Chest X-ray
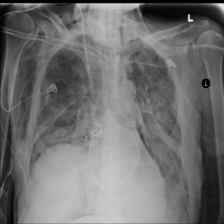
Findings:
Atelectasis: negative
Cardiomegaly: negative
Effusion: negative
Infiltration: negative
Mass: negative
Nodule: negative
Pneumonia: negative
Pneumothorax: positive
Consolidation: negative
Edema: negative
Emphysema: negative
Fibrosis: negative
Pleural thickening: negative
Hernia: negative